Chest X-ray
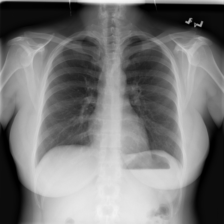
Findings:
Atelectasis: negative
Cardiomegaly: negative
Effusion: negative
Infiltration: negative
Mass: negative
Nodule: negative
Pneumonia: negative
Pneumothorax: negative
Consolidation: negative
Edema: negative
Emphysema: negative
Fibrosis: negative
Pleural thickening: negative
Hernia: negative